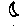
Label: moon